Field crop: tomato
Growth stage: 1
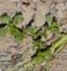
Species: portulaca